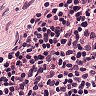
Metastatic tissue present: no